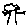
Label: tree